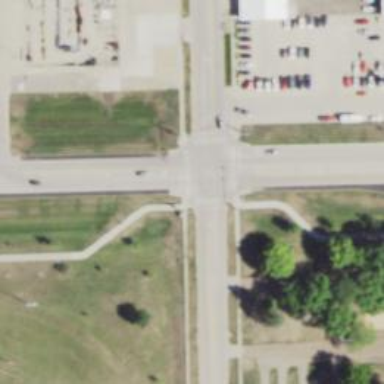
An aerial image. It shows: Pedestrian crossing with zebra markings on footway.